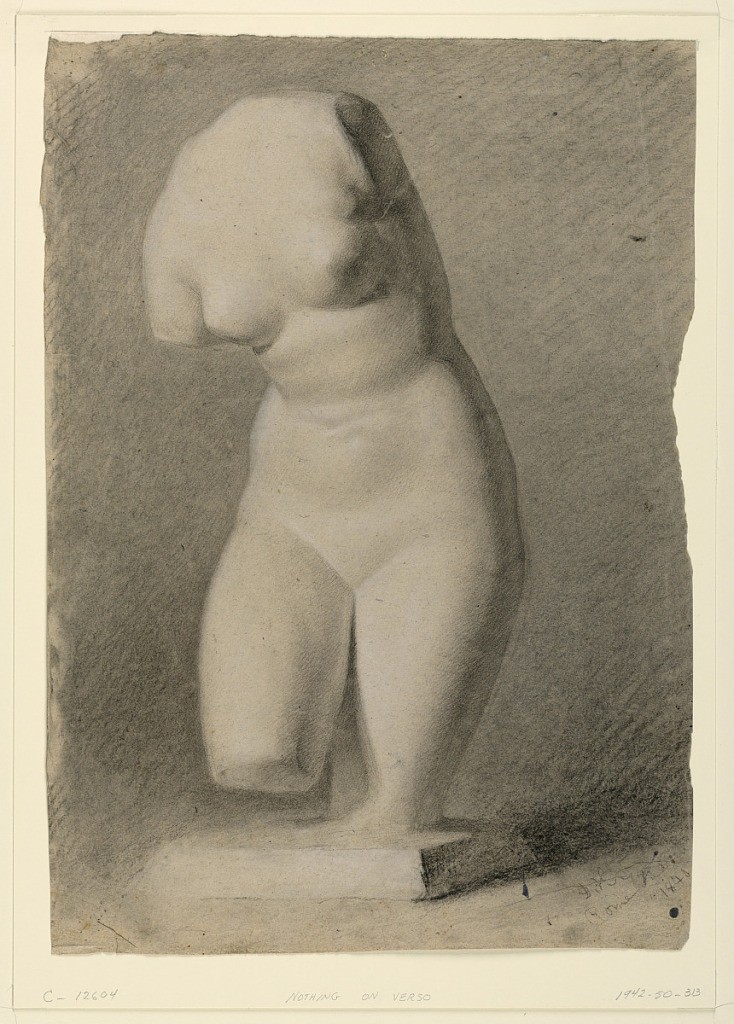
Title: Female Torso From a Plaster Cast
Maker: Daniel Huntington, American, 1816–1906
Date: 1840
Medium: Black chalk, white chalk on cream wove paper
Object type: Drawing
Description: Nude female torso, facing frontally, leaning slightly to left. Light source to left. Arms, head, and lower legs missing.